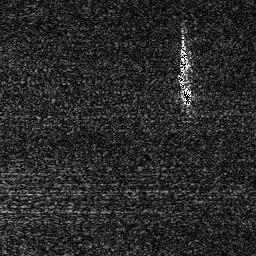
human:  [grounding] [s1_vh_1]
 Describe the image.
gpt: In the satellite image, there is  <ref>1 small ship </ref> <box>[[69, 29, 75, 41, 0]]</box> located at right.